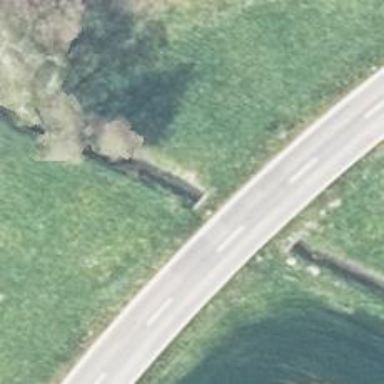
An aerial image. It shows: Culvert tunnel.